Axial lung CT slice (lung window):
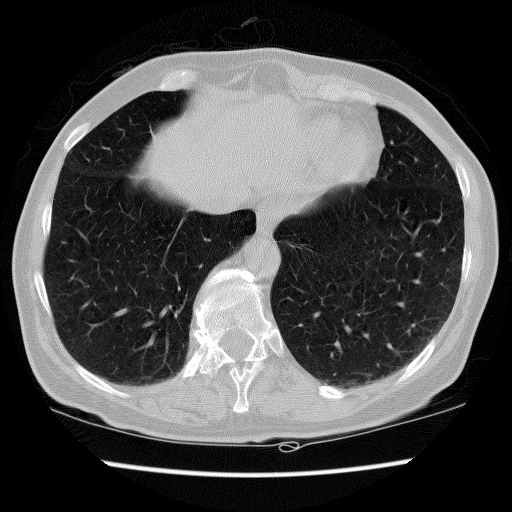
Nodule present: no